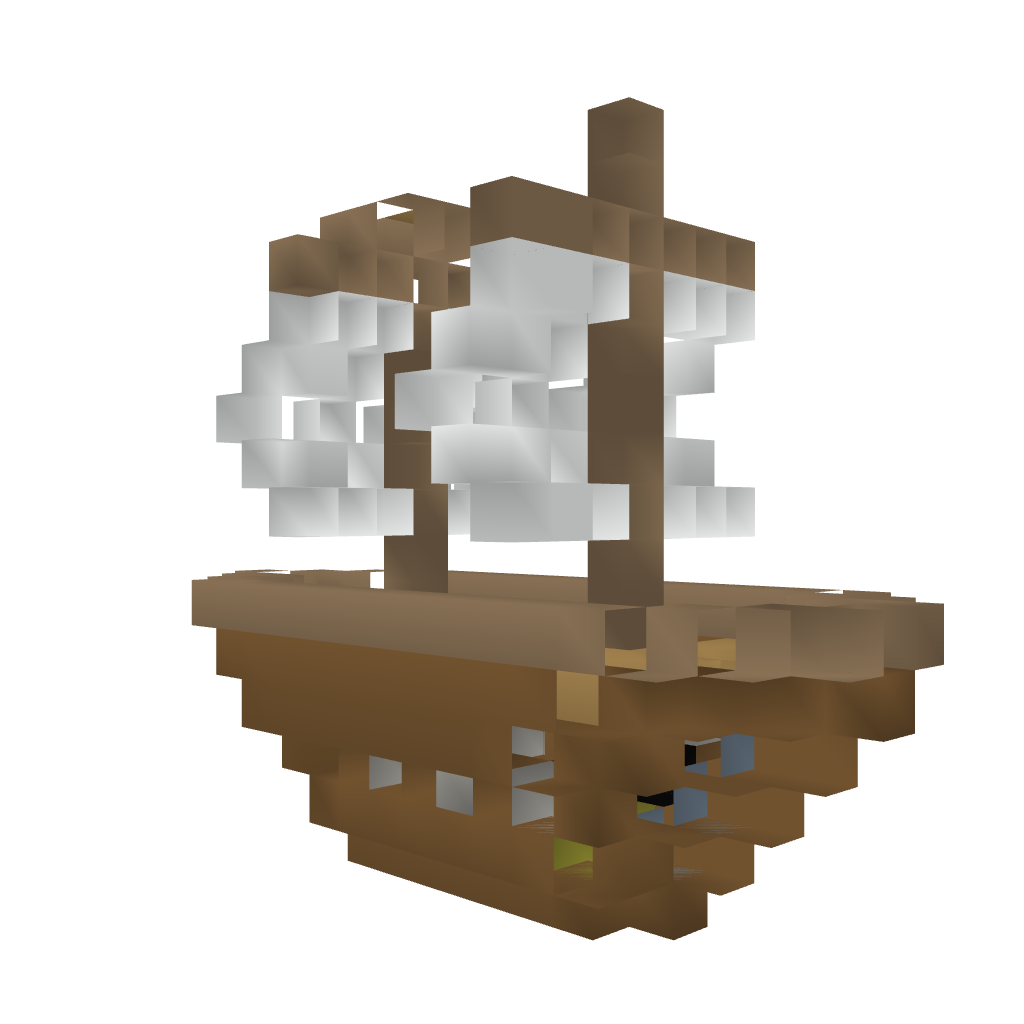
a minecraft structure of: small boat